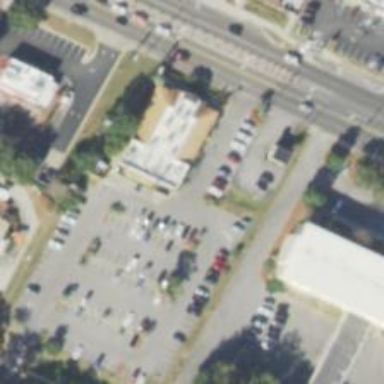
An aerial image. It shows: Parking space.